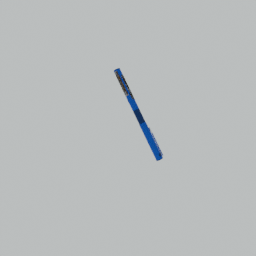
Label: tools